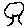
Label: tree